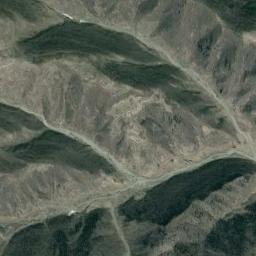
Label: mountain